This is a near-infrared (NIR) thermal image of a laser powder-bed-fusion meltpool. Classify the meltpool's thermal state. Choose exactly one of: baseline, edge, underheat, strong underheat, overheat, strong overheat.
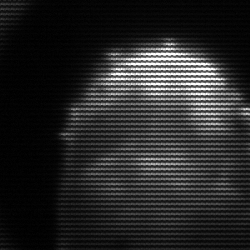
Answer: edge